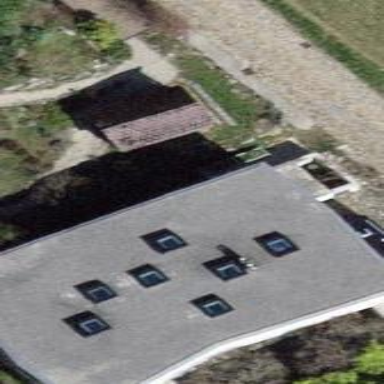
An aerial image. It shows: Building with tile roof.